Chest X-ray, AP view. Patient: 28 years old, sex M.
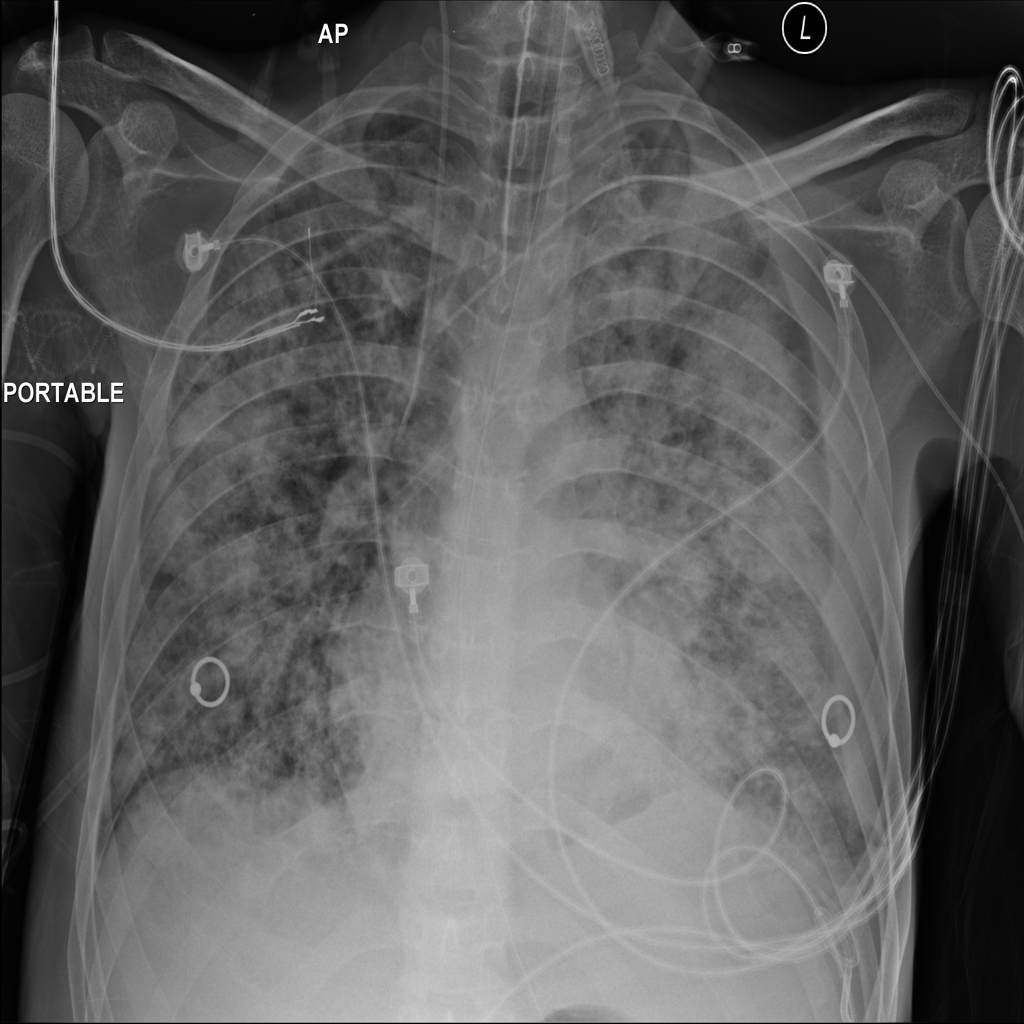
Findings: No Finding